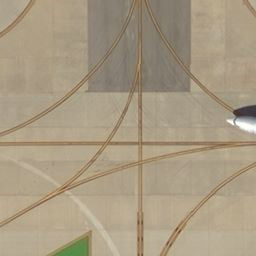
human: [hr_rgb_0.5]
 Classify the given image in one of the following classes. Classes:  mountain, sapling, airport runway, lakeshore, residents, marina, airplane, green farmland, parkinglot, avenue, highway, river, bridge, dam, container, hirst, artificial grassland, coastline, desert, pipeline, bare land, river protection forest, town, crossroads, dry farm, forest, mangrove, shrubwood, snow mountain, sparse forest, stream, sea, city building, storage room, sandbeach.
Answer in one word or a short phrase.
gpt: airport runway